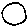
Label: circle